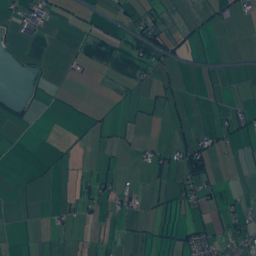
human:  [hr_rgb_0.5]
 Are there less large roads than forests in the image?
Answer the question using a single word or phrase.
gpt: yes

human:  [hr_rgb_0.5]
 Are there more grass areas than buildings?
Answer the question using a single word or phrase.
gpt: no

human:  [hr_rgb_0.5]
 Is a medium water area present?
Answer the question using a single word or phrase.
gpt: yes

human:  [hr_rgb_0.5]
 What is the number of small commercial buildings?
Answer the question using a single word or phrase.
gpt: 2

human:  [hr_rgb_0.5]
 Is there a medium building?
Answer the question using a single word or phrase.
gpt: yes

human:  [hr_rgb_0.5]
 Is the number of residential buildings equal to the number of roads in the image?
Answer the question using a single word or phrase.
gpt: no

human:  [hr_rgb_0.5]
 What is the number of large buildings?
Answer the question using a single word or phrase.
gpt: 1

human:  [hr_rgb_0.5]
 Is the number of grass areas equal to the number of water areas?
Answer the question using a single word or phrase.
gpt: no

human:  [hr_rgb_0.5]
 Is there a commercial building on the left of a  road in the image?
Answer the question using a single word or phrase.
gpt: yes

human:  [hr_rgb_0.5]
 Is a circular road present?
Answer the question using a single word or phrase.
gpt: no

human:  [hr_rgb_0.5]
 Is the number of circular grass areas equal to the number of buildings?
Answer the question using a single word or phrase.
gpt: no

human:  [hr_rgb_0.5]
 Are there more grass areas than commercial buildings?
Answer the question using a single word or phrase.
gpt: yes

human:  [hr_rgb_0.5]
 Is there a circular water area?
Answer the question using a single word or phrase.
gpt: yes

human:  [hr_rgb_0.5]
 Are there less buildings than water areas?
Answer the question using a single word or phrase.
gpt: no

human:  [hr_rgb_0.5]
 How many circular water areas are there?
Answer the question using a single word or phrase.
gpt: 1

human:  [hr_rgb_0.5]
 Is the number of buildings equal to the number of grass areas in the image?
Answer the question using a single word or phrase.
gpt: no

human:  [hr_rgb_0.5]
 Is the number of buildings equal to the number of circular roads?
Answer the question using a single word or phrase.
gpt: no

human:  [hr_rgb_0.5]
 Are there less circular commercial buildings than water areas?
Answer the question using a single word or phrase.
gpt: yes

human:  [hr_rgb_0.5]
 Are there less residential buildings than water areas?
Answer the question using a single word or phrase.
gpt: no

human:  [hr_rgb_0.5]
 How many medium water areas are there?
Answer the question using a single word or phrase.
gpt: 5

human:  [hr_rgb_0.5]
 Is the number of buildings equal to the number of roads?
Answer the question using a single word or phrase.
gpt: no

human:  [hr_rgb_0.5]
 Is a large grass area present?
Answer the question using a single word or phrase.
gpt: yes

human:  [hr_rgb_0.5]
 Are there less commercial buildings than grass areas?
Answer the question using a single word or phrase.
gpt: yes

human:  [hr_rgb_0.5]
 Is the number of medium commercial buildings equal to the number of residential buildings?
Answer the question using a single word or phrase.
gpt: no

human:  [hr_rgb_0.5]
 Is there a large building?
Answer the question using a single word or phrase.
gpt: yes

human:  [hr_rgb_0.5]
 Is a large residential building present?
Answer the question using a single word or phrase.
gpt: yes

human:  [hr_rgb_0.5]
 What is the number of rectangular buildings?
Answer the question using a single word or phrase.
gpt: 287

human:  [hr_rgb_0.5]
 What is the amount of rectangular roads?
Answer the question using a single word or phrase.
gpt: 0

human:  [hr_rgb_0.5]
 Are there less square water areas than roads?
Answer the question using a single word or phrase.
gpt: yes

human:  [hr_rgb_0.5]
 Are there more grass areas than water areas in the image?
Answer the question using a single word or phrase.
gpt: yes

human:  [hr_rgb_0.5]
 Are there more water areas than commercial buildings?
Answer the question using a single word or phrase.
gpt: yes

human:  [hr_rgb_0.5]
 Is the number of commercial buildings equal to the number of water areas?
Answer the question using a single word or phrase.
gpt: no

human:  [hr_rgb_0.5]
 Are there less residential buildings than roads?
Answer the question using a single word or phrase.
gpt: no

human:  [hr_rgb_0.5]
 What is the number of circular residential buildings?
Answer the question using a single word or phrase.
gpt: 4

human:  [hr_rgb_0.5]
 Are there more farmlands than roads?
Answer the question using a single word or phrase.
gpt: no

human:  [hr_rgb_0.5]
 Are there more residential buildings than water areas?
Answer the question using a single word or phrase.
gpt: yes

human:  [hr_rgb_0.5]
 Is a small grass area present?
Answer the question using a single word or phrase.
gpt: yes